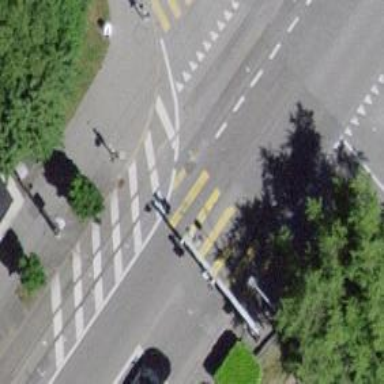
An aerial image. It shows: Crossing with traffic signals.